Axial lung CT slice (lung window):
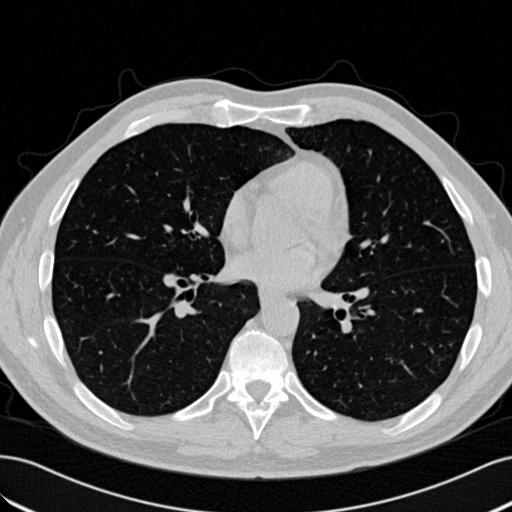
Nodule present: no